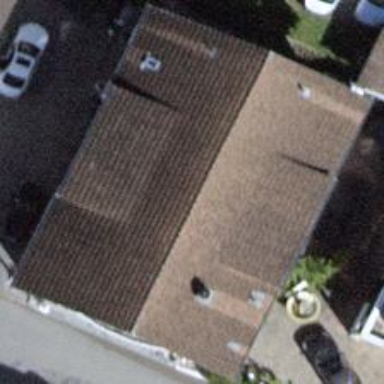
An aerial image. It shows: Simple and straightforward house.